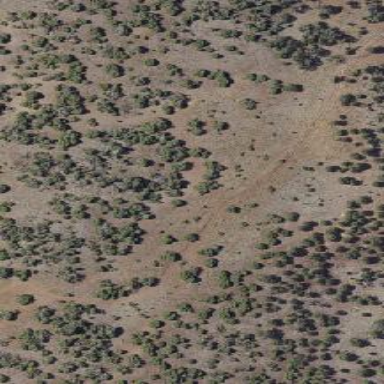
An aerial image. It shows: Area covered in scrub vegetation.